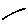
Label: line